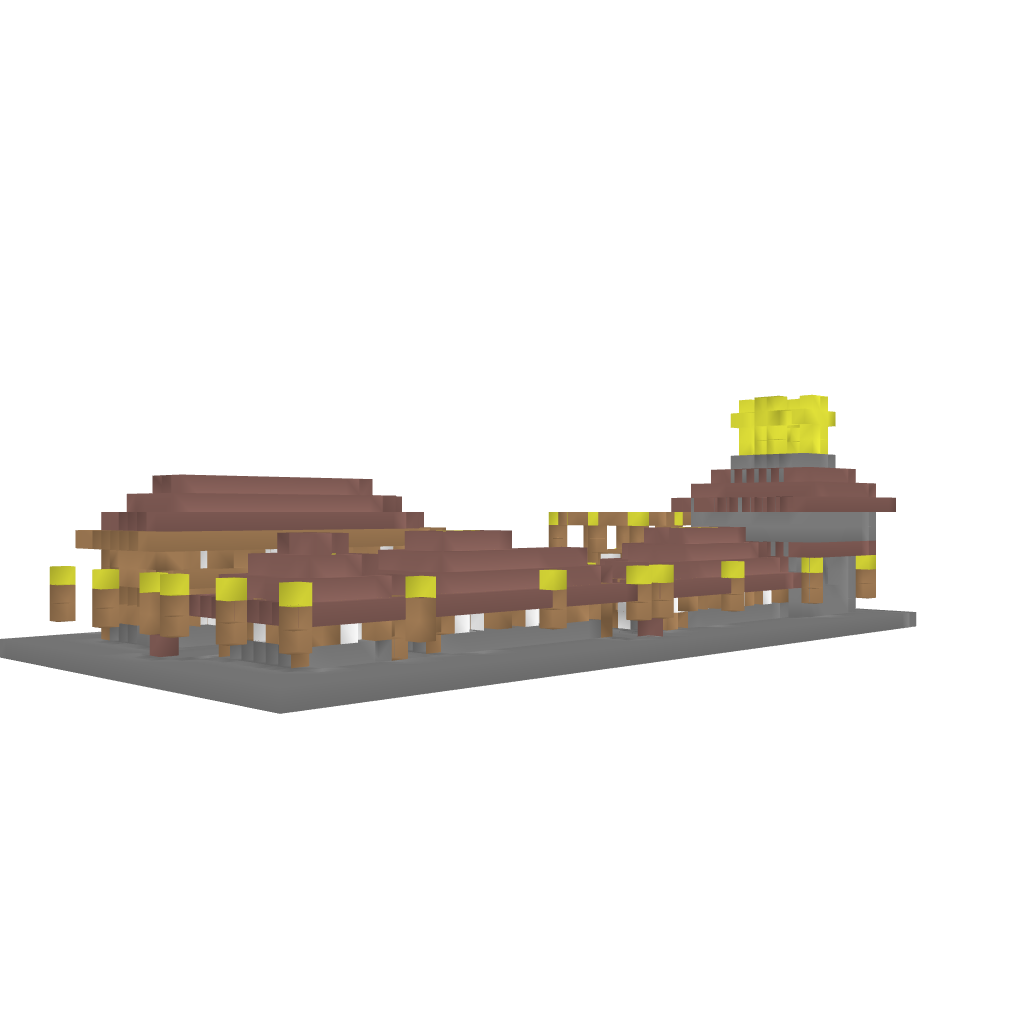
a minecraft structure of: Mini Village bad low quality